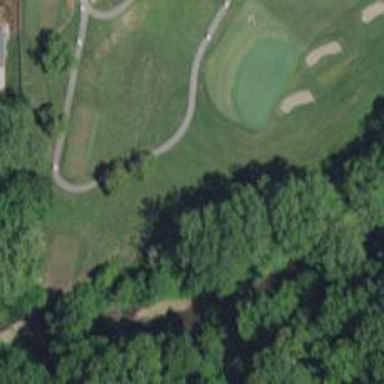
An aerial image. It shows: Path designed for golf carts.